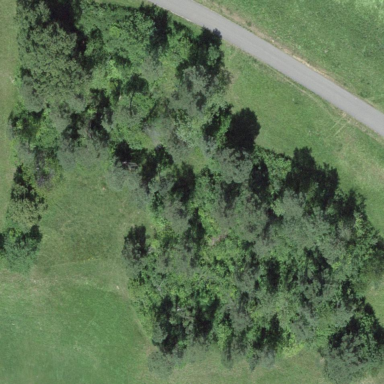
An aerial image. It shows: Forest area.